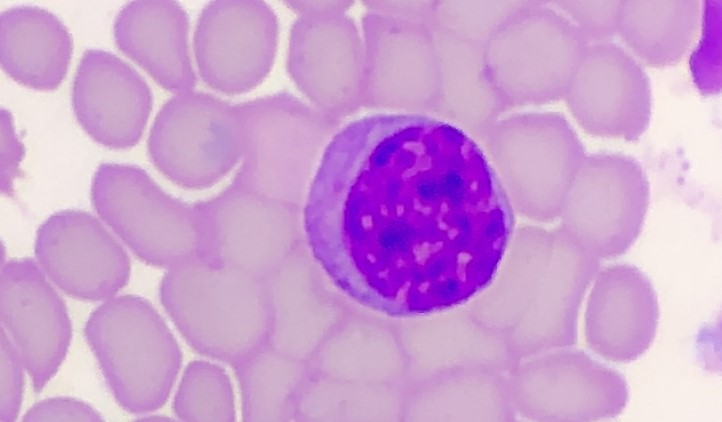
White blood cell type: Lymphocyte